Question: Cocos2d-x is a C++ port of Cocos2d-for-iPhone. It has the advantage of cross-platform. I'm using Cocos2d-x to develop games for Android and iPhone.
Right now I'm compiling a set of Cocos2d-X code with both Android NDK and Xcode.
On Xcode the game compiles and runs well on the iPhone.
With Android NDK, the compile would fail. (I'm using the official Android r7c NDK).
Please help.

Edited: For those of you who're interested in the full implementation file. Here it is.
'''
#include "GameOverScene.h"
#include "HelloWorldScene.h"
using namespace cocos2d;
bool GameOverScene::init() {
if (CCScene::init()) {
this->_layer = GameOverLayer::node();
this->_layer->retain();
this->addChild(_layer);
return true;
} else {
return false;
}
}
GameOverScene::~GameOverScene () {
if (_layer) {
_layer->release();
_layer = NULL;
}
}
bool GameOverLayer::init () {
if (CCLayerColor::initWithColor(ccc4f(255, 255, 255, 255))) {
CCSize winSize = CCDirector::sharedDirector()->getWinSize();
this->_label = CCLabelTTF::labelWithString("", "Artial", 32);
_label->retain();
_label->setColor(ccc3(0, 0, 0));
_label->setPosition(ccp(winSize.width/2, winSize.height/2));
this->addChild(_label);
this->runAction(CCSequence::actions(CCDelayTime::actionWithDuration(3), CCCallFunc::actionWithTarget(this, callfunc_selector(GameOverLayer::gameOverDone)), NULL));
return true;
} else {
return false;
}
}
void GameOverLayer::gameOverDone() {
CCDirector::sharedDirector()->replaceScene(HelloWorld::scene());
}
GameOverLayer::~GameOverLayer() {
if (_label) {
_label->release();
_label = NULL;
}
}
'''
And the full header file
'''
#ifndef S6_GameOverScene_h
#define S6_GameOverScene_h
#include "cocos2d.h"
class GameOverLayer : public cocos2d::CCLayerColor {
public:
GameOverLayer():_label(NULL) {};
virtual ~GameOverLayer();
bool init();
LAYER_NODE_FUNC(GameOverLayer);
void gameOverDone();
CC_SYNTHESIZE_READONLY(cocos2d::CCLabelTTF*, _label, Label);
};
class GameOverScene : public cocos2d::CCScene {
public:
GameOverScene():_layer(NULL) {};
~GameOverScene();
bool init();
//SCENE_NODE_FUNC(GameOverScene);
static GameOverScene* node()
{
GameOverScene *pRet = new GameOverScene();
//Error: undefined reference to 'GameOverScene::init()'
if (pRet && pRet->init())
{
pRet->autorelease();
return pRet;
}
else
{
//Error: undefined reference to 'vtable for GameOverScene'
delete pRet;
pRet = NULL;
return NULL;
}
};
CC_SYNTHESIZE_READONLY(GameOverLayer*, _layer, Layer);
};
#endif
'''
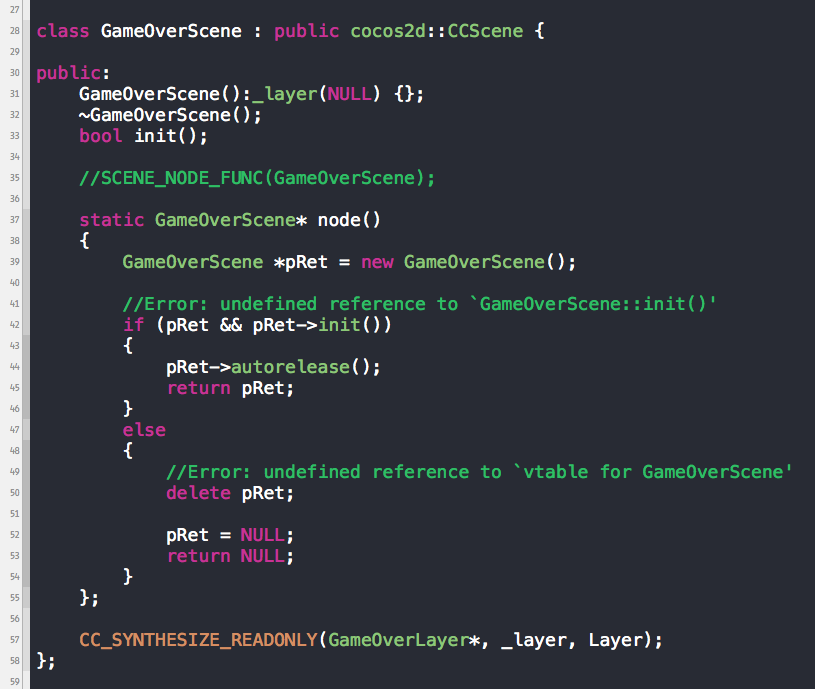
Answer: It might be problem with Android.mk file.. In that you need to add your GameOverScene.h file for compilation..